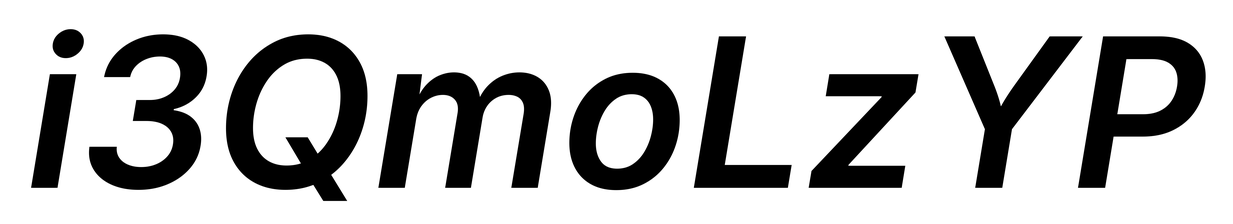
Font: Inter-Italic_SemiBold_Italic